Question: when i use the following tree renderer class the the informtions in the tree gets chopped. Is there any solution to fix this bug. please help me.
The PLTree class is as follows:
'''
import flash.events.Event;
import mx.events.ScrollEvent;
import mx.controls.Tree;
import mx.core.ScrollPolicy;
import mx.core.mx_internal;
import mx.events.TreeEvent;
public class PLTree extends Tree
{
private var _lastWidth:Number = 0;
private var _lastHeight:Number = 0;
public function PLTree() {
super();
horizontalScrollPolicy = ScrollPolicy.AUTO;
}
override public function get maxHorizontalScrollPosition():Number
{
return mx_internal::_maxHorizontalScrollPosition;
}
override public function set maxHorizontalScrollPosition(value:Number):void
{
mx_internal::_maxHorizontalScrollPosition = value;
dispatchEvent(new Event("maxHorizontalScrollPositionChanged"));
scrollAreaChanged = true;
invalidateDisplayList();
}
override protected function updateDisplayList(unscaledWidth:Number, unscaledHeight:Number):void
{
var diffWidth:Number = measureWidthOfItems(0,0) - (unscaledWidth - viewMetrics.left - viewMetrics.right);
if (diffWidth <= 0) {
maxHorizontalScrollPosition = 0;
horizontalScrollPolicy = ScrollPolicy.OFF;
} else {
maxHorizontalScrollPosition = diffWidth;
horizontalScrollPolicy = ScrollPolicy.ON;
}
super.updateDisplayList(unscaledWidth, unscaledHeight);
}
override protected function scrollHandler(event:Event):void
{
if (mx_internal::isOpening)
return;
// TextField.scroll bubbles so you might see it here
if (event is ScrollEvent){
super.scrollHandler(event);
invalidateDisplayList();
}
}
}
'''
i am attaching the image file of how it looks when executed.

When surfing using google i found a suggesion to fix this bug is it the right way ?
(
'''
Issue: Text getting chopped of at end.
Fix: change
maxHorizontalScrollPosition = diffWidth;
to
maxHorizontalScrollPosition = diffWidth + 10;
or what ever correction factor you need.
'''
)
Kindly help me .Thanks a lot in advance.
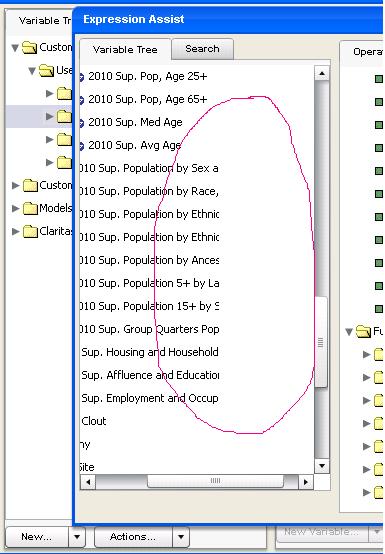
Answer: similar to the scroll handler in the above mentioned program. Use a mouse wheel scroll handler to handle that event as follows:
'''
override protected function mouseWheelHandler(eventMouse:MouseEvent):void
{ if (mx_internal::isOpening)
return;
if (eventMouse is MouseEvent){
super.mouseWheelHandler(eventMouse);
invalidateDisplayList();
}
}
'''